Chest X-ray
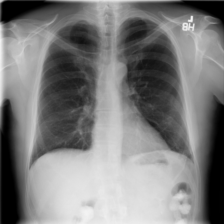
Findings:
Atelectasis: negative
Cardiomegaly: negative
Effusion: negative
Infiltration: negative
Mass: negative
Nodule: negative
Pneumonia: negative
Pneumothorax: negative
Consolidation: negative
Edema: negative
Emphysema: negative
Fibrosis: positive
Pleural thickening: negative
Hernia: negative